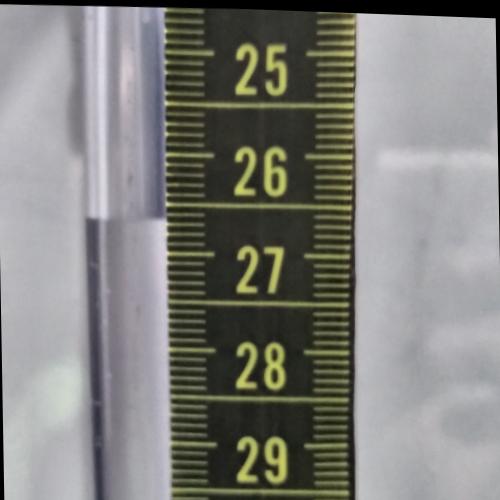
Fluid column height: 26.6 cm